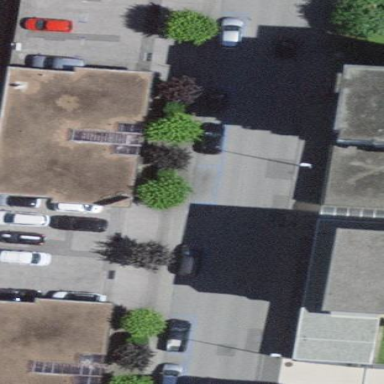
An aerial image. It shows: Commercial building.